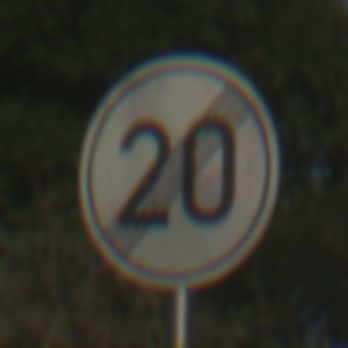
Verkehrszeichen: EndeGeschwindigkeit20
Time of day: MorningAfternoon
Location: Outdoor (RoadRail)
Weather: Clear
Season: NotSpecified
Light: Natural